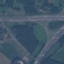
Land use / land cover class: Highway